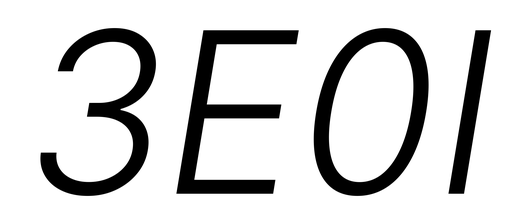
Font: Inter-Italic_Light_Italic